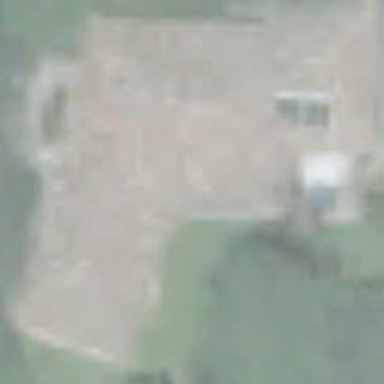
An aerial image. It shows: Simple house.